Question: Im stuck in getting this to work.
Look at the picture below, i want the bubble to be placed under the image.
And of course would like to be able to place the view wherever i like.
I think the problem is in the parent view so i add parent xml to .
Maybe i need to change RelativeLayout to something else,
I have tried many things but nothing works
.

Here is my xml for the bubble
'''
<?xml version="1.0" encoding="utf-8"?>
<FrameLayout android:id="@+id/frameLayout_balloon_gallery_activity_send"
android:layout_width="fill_parent"
android:layout_height="fill_parent"
xmlns:android="http://schemas.android.com/apk/res/android">
<ImageView android:id="@+id/imv_balloon_gallery_activity_send"
android:src="@drawable/balloon_gallery"
android:scaleType="fitCenter"
android:layout_height="fill_parent"
android:layout_width="fill_parent"/>
</FrameLayout >
'''
here is the parent that i insert the bubble into
.
'''
<?xml version="1.0" encoding="utf-8"?>
<RelativeLayout android:id="@+id/relativelayout_main_activity_back"
android:layout_width="fill_parent"
android:layout_height="fill_parent"
xmlns:android="http://schemas.android.com/apk/res/android"
android:orientation="vertical">
<Gallery xmlns:android="http://schemas.android.com/apk/res/android"
android:id="@+id/gallery_activity_back"
android:layout_width="match_parent"
android:layout_height="wrap_content"
android:spacing="2dip"
android:gravity="top"
android:paddingTop="20dip"
/>
<RelativeLayout
android:id="@+id/relativeLayoutinner_activity_back"
android:layout_width="fill_parent"
android:layout_height="wrap_content"
android:layout_alignParentBottom="true" >
<EditText
android:id="@+id/etx_addtext_activity_back"
android:layout_width="fill_parent"
android:layout_height="wrap_content"
android:singleLine="false"
android:text="@string/string_enter_text_here"
/>
</RelativeLayout>
</RelativeLayout>
'''
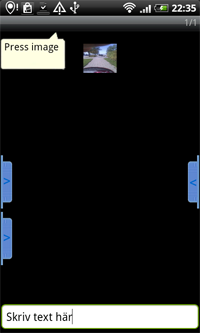
Answer: You will want to create a RelativeLayout that contains both the ImageView and the bubble inside it. Position the bubble below the ImageView using the position below attribute. From there you can move the RelativeLayout around wherever and the bubble will remain under the image.